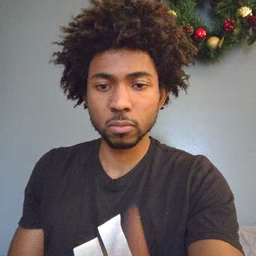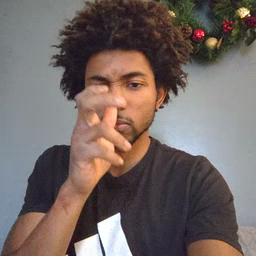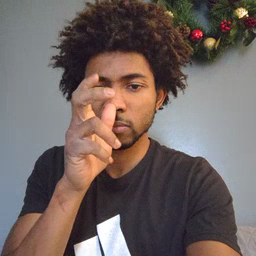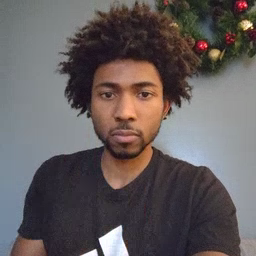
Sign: bug